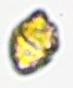
Label: Akashiwo